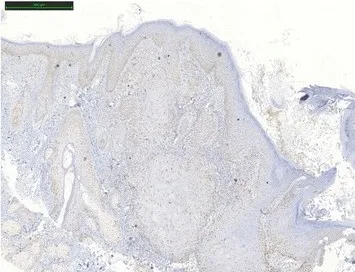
PMS2 protein expression in squamous cell carcinoma by IHC.
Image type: pathology (immunostaining)